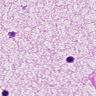
Metastatic tissue present: no